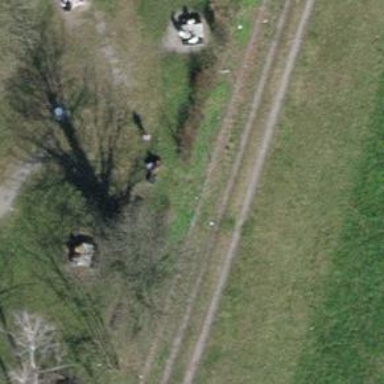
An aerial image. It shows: Concrete bench.